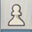
Piece: wP